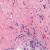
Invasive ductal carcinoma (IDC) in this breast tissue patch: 0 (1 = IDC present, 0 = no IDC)